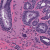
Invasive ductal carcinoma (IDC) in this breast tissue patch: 0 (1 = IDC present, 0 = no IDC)